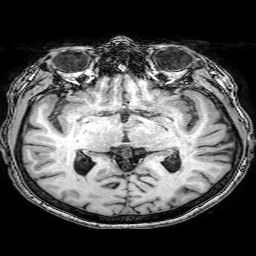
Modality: T1w
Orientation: coronal
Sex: female
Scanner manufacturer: philips
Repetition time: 0.008166 s
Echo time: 0.00377 s